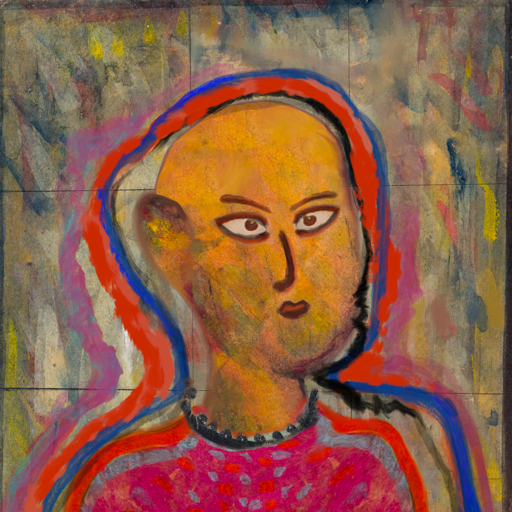
Background: GypsyMother, Head And Neck Side: Gypsy_Mother, Face Side: Roy_Bahadur, Bust: Sisters, Hair Side: Experience, Head Accessory: Blank, Second Necklace: Blank, Necklace: Childish, Baby: Blank